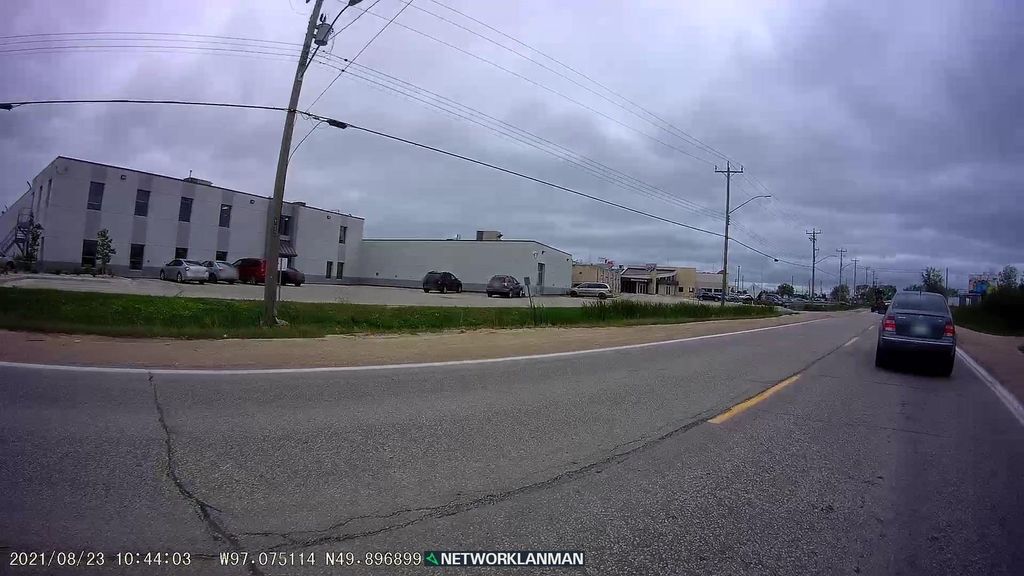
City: winnipeg